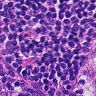
Metastatic tissue present: no